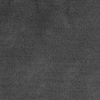
Atmospheric dust classification: dusty